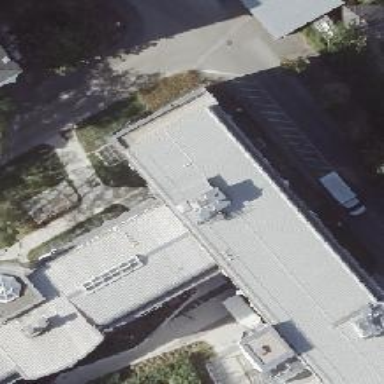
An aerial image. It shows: Office building.